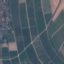
Land use / land cover class: PermanentCrop